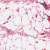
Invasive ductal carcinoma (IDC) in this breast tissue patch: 0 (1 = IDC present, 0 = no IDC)